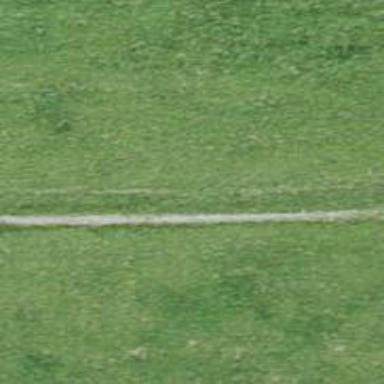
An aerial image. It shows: Grassy track with grade5 tracktype.